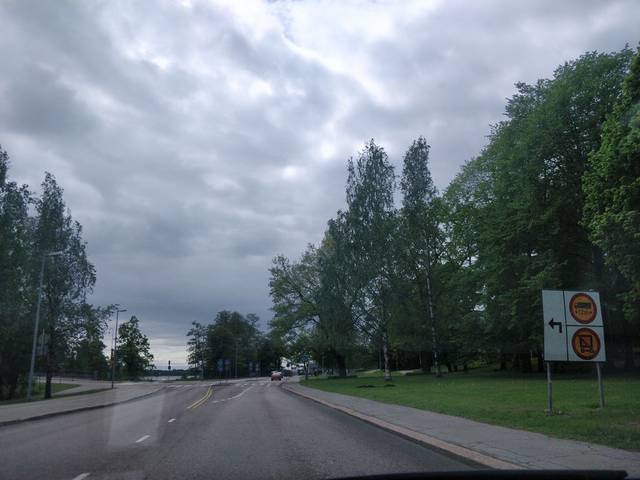
Region: Finland
Coordinates: 60.194, 24.884